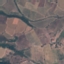
Land use / land cover: PermanentCrop